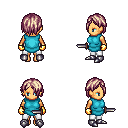
a pixel art fantasy rpg character, female body template, human, tanned skin, teal tunic, white pants, white blonde bangs hairstyle, gold gloves, metal boots, dagger, four views (front, back, left, right), 2x2 character sprite sheet, small pixel art, hard edges, no anti-aliasing